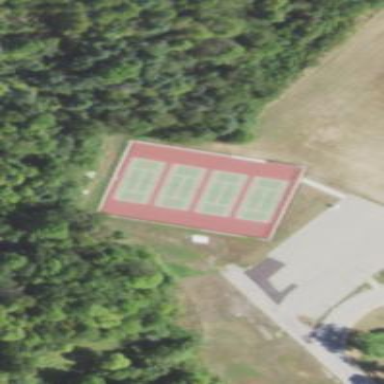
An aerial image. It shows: Tennis court on pitch designated for leisure land.